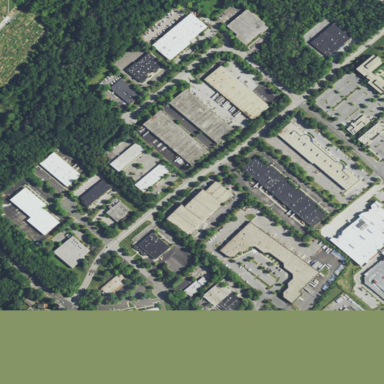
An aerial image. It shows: Commercial area.